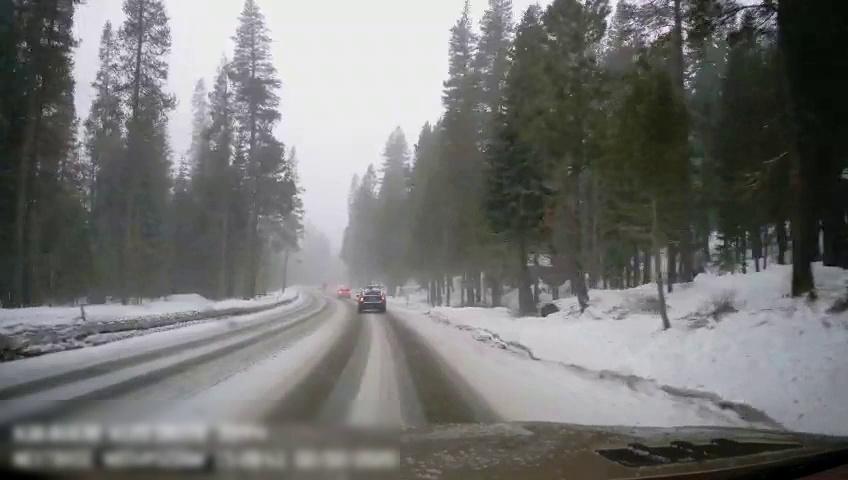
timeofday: Day
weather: Snowy
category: Drivable Space
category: Vehicles | Car
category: Vehicles | SUV